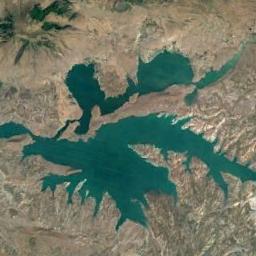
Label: lake